Question: Why this DataGridView control has a gray strips? How can I overcome this problem?

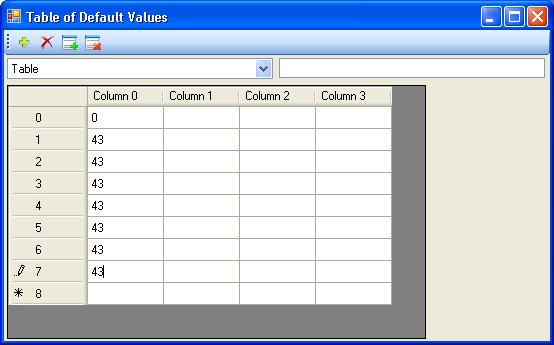
Answer: Set AutoSizeColumnsMode to "Fill", it will hide the background and fill with cells.
Same set AutoSizeRowsMode to "All Cells"
Lets see it fixes